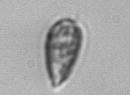
Label: Prorocentrum_triestinum